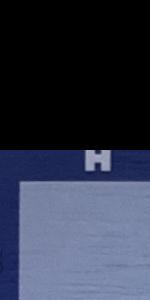
Label: Empty